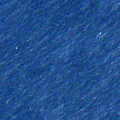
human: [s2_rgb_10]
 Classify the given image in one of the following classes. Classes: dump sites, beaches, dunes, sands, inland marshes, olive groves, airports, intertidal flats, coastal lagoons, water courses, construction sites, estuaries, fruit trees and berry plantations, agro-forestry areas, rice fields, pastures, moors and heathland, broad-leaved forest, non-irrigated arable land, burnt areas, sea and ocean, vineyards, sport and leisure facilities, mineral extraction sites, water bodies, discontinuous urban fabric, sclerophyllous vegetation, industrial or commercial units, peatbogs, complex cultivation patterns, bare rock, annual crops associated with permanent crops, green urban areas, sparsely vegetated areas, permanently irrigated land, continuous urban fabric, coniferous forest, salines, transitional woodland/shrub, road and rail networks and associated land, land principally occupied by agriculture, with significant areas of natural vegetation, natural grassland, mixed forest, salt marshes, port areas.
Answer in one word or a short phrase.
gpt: sea and ocean